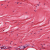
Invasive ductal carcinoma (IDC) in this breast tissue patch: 0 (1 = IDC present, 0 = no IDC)